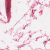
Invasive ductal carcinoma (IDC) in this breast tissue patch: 0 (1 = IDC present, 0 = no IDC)